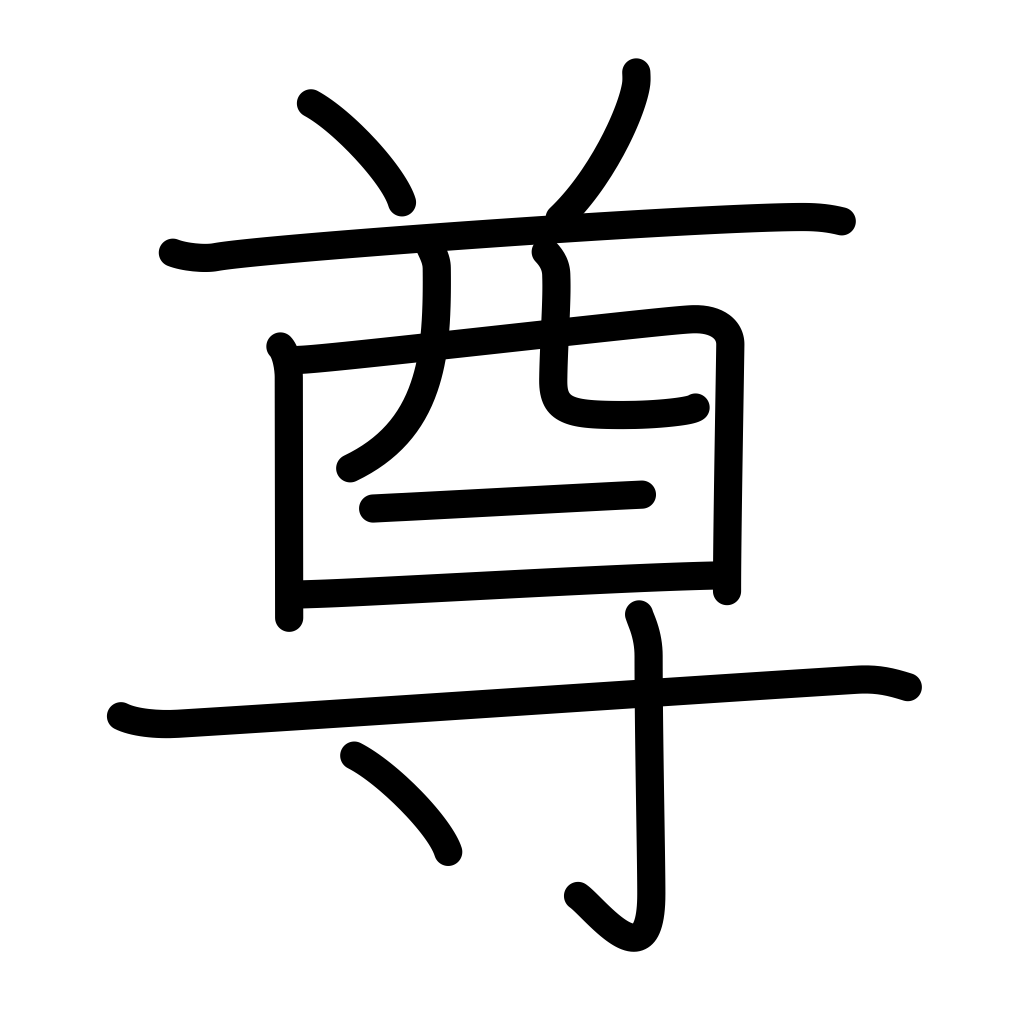
Meaning: revered, valuable, precious, noble, exalted